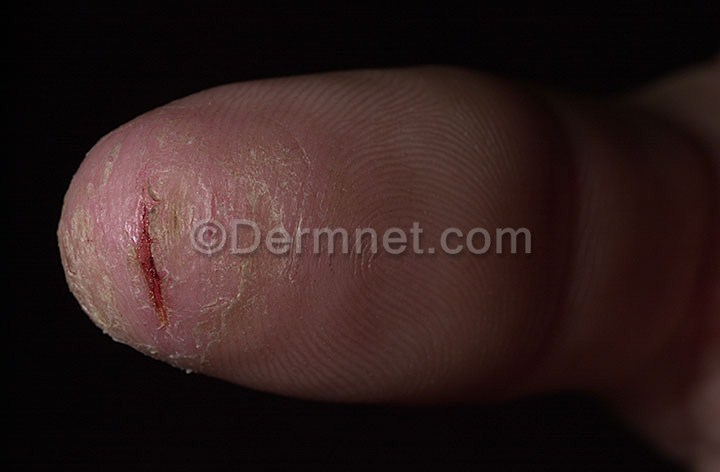
Disease: Eczema Photos